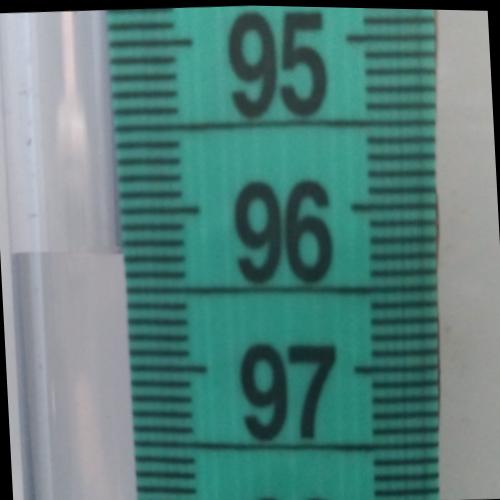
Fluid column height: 96.3 cm